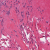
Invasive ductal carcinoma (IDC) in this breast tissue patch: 0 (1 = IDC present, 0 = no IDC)